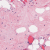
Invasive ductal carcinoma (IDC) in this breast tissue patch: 1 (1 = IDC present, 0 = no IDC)